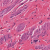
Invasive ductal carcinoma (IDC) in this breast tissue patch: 0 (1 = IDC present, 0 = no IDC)